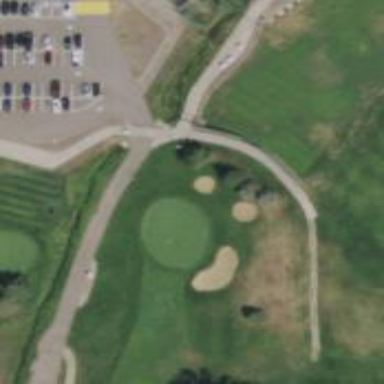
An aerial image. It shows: Golf cartpath that is also road path.